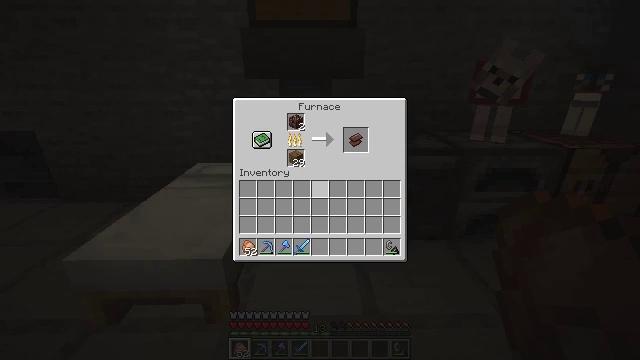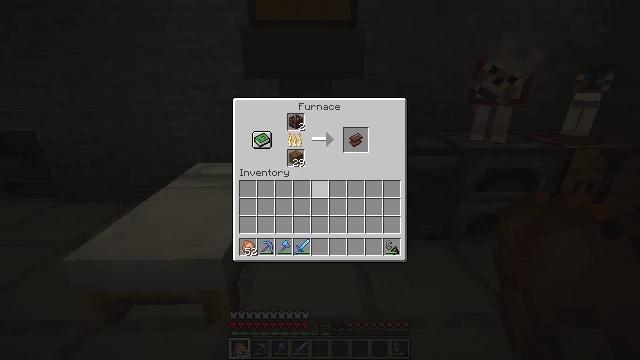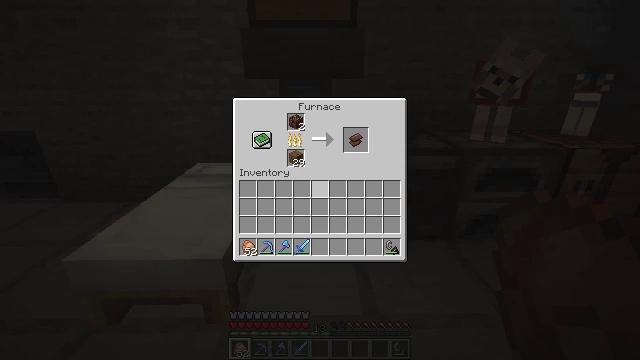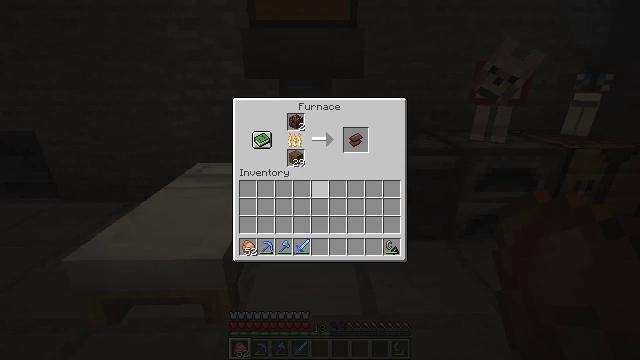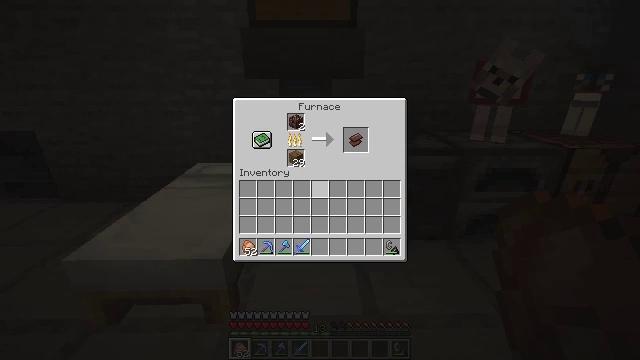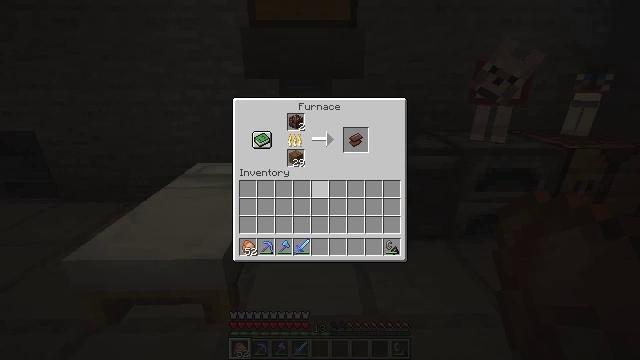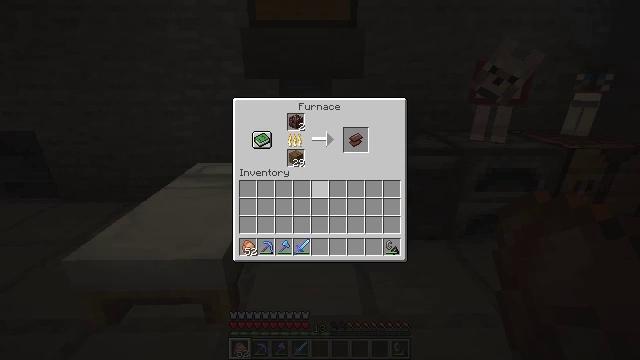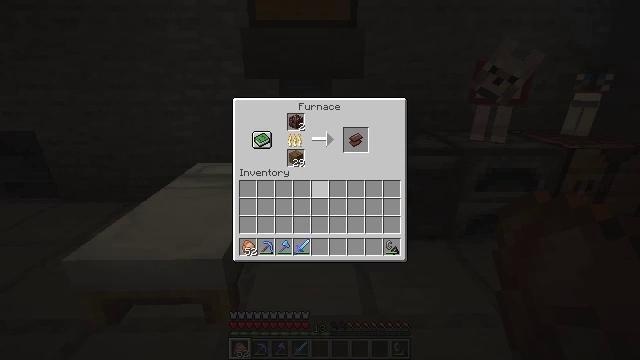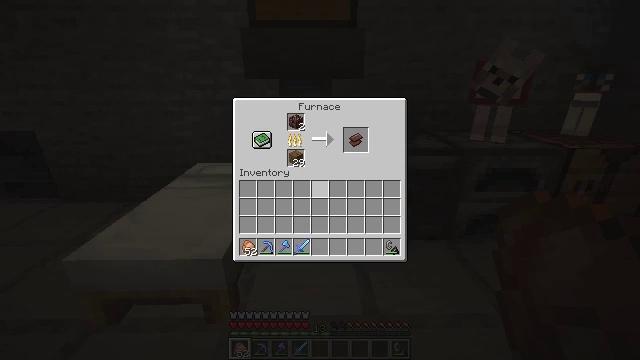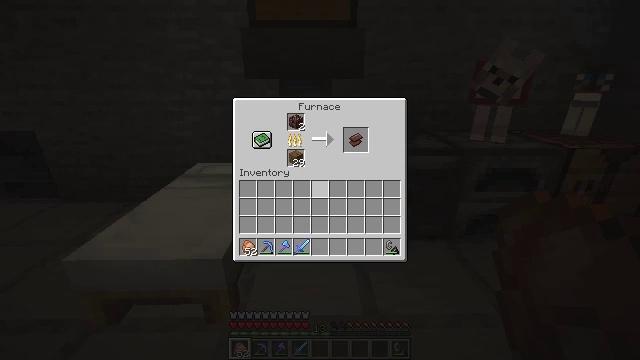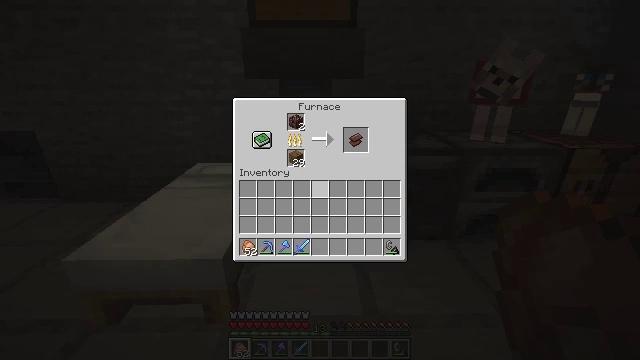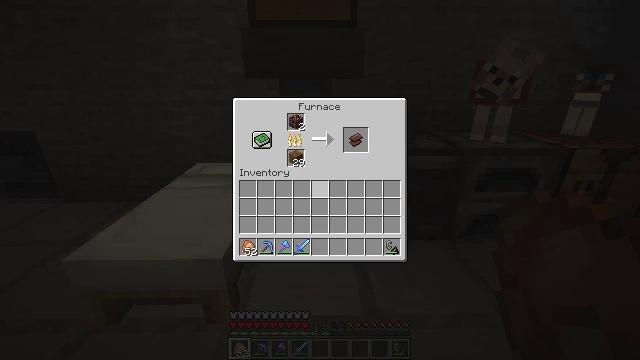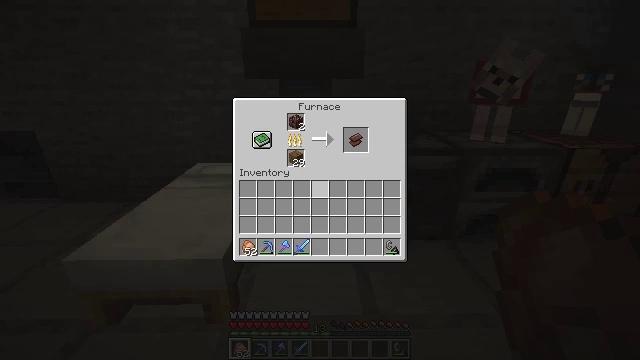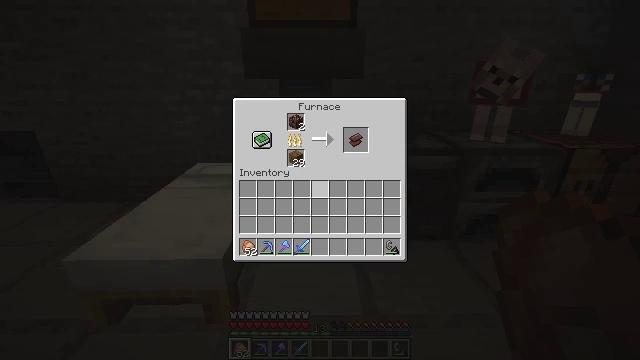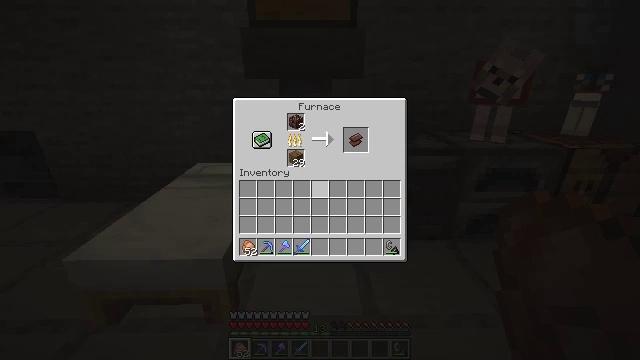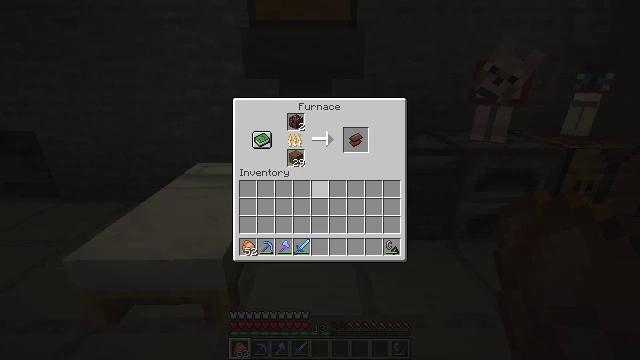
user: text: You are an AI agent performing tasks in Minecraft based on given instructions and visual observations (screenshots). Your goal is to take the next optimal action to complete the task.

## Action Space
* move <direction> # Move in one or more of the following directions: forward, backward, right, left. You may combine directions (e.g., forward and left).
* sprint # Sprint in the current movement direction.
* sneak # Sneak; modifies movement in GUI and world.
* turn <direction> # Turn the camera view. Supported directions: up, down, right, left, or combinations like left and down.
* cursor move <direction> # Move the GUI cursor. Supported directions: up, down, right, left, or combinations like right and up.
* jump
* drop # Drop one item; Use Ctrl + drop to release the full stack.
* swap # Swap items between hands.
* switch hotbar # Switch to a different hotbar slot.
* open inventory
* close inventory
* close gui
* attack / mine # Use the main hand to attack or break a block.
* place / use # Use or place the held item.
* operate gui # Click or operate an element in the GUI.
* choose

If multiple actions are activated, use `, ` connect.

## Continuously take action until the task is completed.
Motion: motion action
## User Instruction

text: Gain netherite scrap by cooking ancient debris in the furnace.
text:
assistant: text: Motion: no_op
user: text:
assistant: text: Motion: no_op
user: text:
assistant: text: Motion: no_op
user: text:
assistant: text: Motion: no_op
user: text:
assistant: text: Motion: no_op
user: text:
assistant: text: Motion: no_op
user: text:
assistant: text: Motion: no_op
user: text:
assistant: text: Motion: no_op
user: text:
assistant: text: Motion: no_op
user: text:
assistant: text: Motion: no_op
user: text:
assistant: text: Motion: no_op
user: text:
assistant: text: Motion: no_op
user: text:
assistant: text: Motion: no_op
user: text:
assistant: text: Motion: no_op
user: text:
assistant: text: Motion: no_op
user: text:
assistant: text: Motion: no_op
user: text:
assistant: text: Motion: no_op
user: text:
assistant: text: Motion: no_op
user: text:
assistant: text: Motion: no_op
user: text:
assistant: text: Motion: no_op
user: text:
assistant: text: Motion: no_op
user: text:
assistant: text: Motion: no_op
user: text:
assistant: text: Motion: no_op
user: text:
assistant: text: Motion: no_op
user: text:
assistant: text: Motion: no_op
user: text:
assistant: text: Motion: no_op
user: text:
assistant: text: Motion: no_op
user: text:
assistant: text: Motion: no_op
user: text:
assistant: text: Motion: no_op
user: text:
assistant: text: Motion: no_op